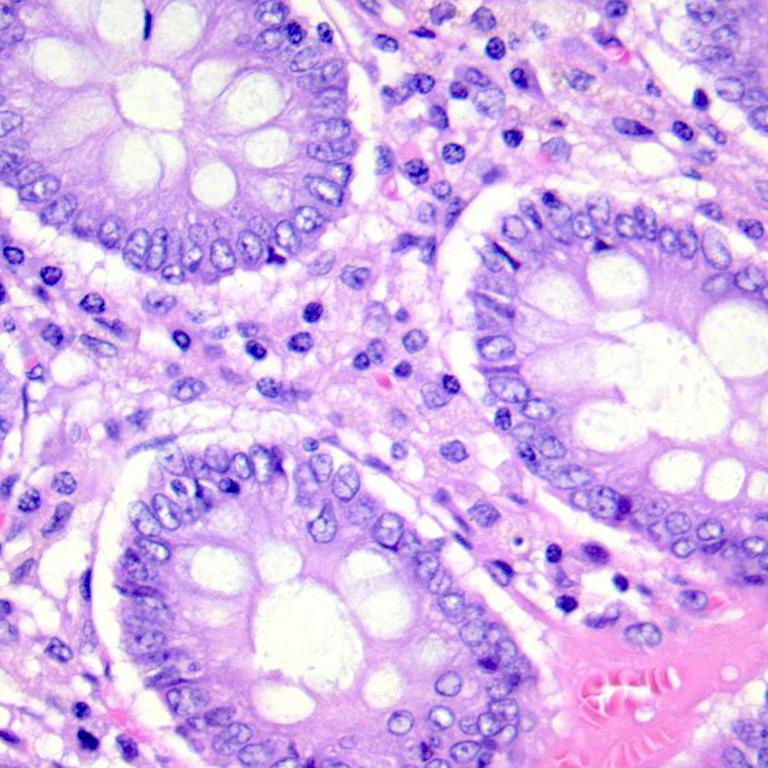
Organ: colon
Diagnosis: benign